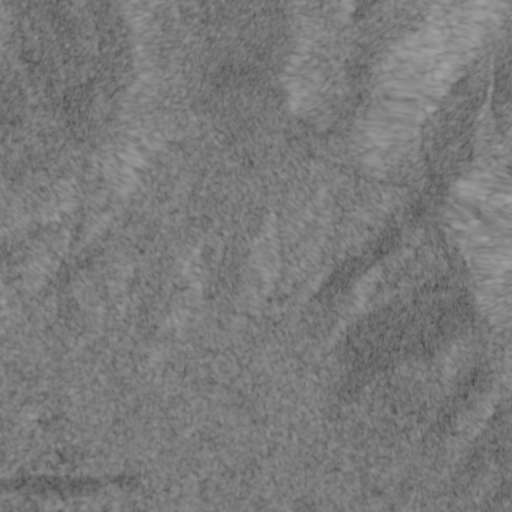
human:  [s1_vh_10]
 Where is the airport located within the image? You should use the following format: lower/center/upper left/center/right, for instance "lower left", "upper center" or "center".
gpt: The airport is located in the lower left of the image.
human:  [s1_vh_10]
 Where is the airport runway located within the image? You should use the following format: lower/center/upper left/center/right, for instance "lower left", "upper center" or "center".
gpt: The airport runway is located in the lower left of the image.
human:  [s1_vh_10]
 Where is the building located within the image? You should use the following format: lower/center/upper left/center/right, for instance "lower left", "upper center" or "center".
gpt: The building is located in the lower left of the image.
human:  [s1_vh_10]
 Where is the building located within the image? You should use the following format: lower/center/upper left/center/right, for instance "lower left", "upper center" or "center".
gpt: The building is located in the lower left of the image.
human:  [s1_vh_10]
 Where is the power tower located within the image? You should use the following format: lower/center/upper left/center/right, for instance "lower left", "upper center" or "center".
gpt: There is no power tower in the image.

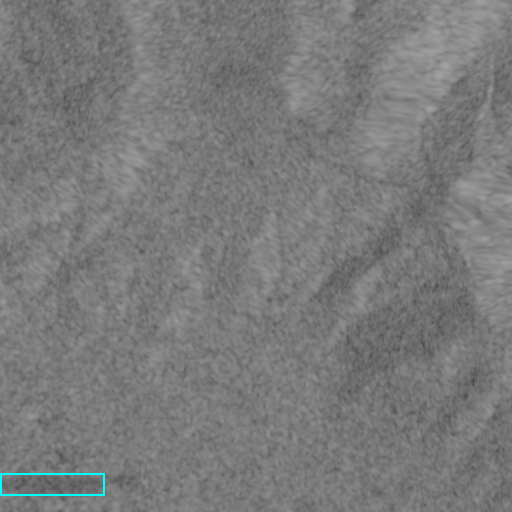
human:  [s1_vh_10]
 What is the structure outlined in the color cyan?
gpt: The structure outlined in cyan is an airport.
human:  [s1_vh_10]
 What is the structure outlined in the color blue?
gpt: There is no blue outline.